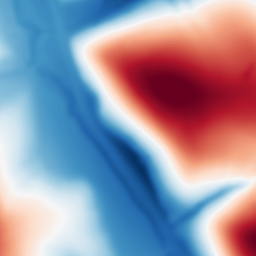
Category: multiscale
Decomposition family: dog
Decomposition parameters: sigma_low: 3
sigma_high: 100
Upsampling method: sinc_blackman
Upsampling parameters: scale: 2
kernel_size: 16
Upsampling scale: 2